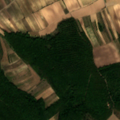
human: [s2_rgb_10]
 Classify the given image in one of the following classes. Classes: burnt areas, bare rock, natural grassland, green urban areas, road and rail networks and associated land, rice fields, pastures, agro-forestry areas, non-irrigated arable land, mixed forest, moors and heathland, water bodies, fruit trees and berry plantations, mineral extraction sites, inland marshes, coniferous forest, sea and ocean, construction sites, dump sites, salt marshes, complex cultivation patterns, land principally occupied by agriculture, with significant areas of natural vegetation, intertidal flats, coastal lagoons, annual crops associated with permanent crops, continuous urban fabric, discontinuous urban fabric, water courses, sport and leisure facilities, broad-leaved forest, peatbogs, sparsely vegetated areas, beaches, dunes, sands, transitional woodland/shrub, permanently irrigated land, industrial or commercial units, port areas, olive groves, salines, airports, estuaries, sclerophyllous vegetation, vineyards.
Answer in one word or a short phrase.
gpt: non-irrigated arable land, vineyards, complex cultivation patterns, broad-leaved forest